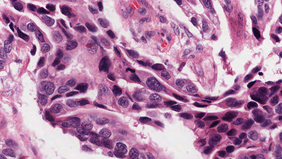
Tumor epithelial tissue: yes
Tumor-associated stroma tissue: no
Normal tissue: no